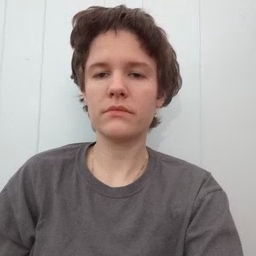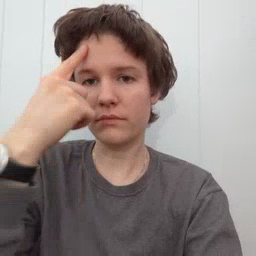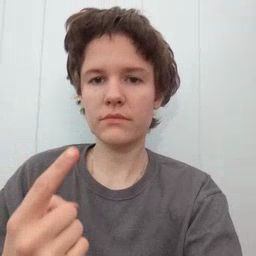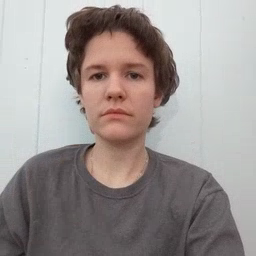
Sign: penny